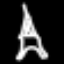
Label: The Eiffel Tower